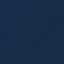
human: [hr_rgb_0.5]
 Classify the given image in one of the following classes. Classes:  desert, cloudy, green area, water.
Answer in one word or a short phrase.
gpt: water